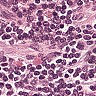
Metastatic tissue present: no